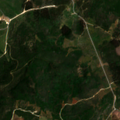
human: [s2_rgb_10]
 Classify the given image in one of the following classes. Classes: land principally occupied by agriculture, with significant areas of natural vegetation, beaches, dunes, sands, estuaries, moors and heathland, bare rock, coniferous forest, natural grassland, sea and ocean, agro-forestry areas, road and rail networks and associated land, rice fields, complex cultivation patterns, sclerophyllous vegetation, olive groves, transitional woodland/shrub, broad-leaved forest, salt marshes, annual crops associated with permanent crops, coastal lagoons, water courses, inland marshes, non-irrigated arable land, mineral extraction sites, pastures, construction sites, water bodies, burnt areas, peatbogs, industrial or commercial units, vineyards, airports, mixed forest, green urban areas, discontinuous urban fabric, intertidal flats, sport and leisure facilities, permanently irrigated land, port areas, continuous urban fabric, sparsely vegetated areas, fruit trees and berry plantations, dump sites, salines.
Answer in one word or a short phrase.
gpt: olive groves, annual crops associated with permanent crops, broad-leaved forest, moors and heathland, transitional woodland/shrub